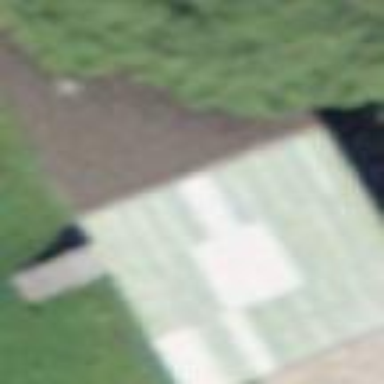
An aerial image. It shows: Cabin.